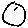
Label: moon